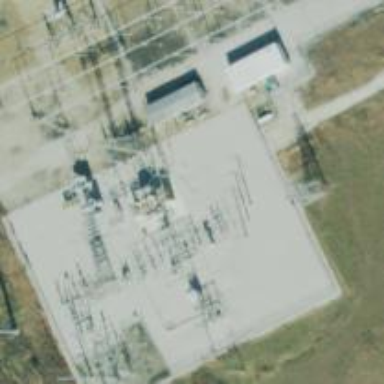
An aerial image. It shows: Switch tower used for power distribution.